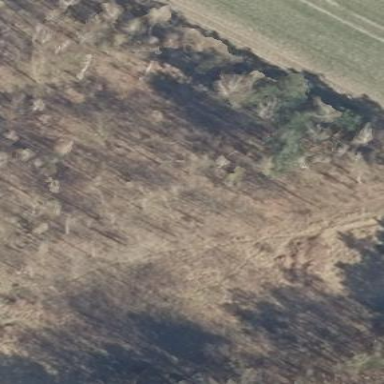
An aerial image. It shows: Forest area.